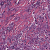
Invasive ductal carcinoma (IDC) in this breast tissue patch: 1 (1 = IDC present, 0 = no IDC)